Field crop: tomato
Growth stage: 2
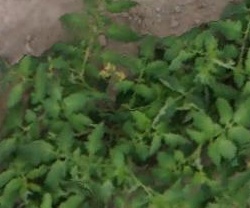
Species: tomato